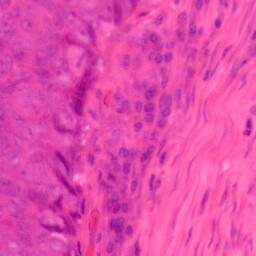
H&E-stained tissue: Colon